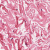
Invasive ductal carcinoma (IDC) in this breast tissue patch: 0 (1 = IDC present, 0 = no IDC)